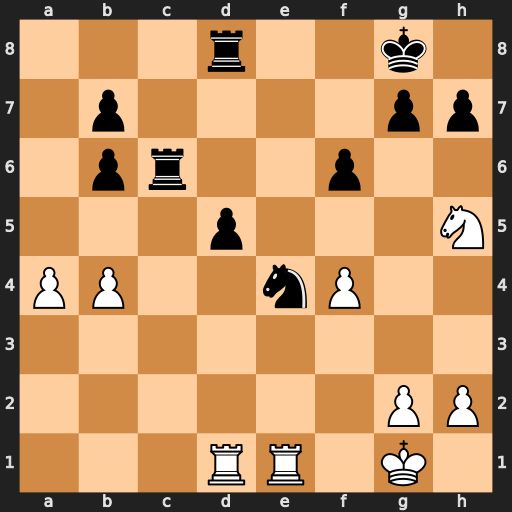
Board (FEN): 3r2k1/1p4pp/1pr2p2/3p3N/PP2nP2/8/6PP/3RR1K1
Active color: w
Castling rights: -
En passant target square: -
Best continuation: Rxe4 dxe4 Rxd8+